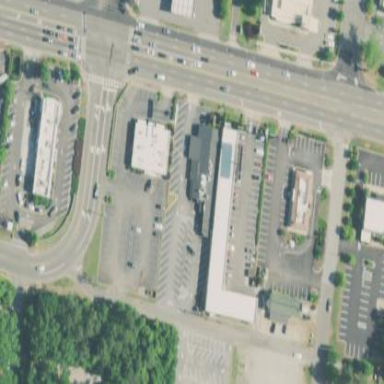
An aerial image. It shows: Commercial area.